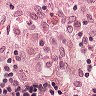
Metastatic tissue present: no